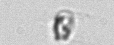
Label: Skeletonema